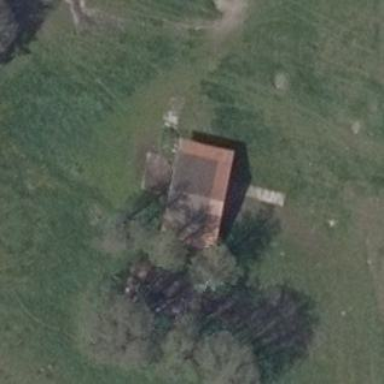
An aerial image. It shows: Rural barn.